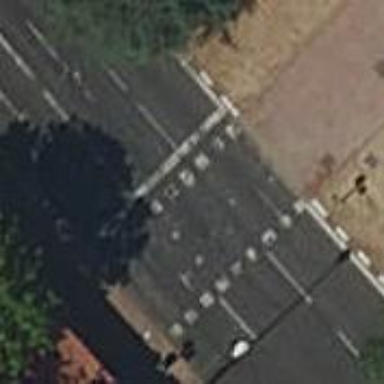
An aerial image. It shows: Road crossing with traffic signals.